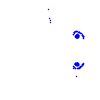
Particle: proton